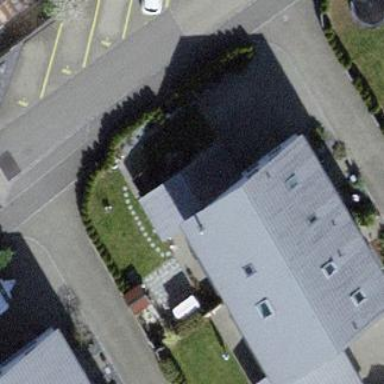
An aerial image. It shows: Garage building.